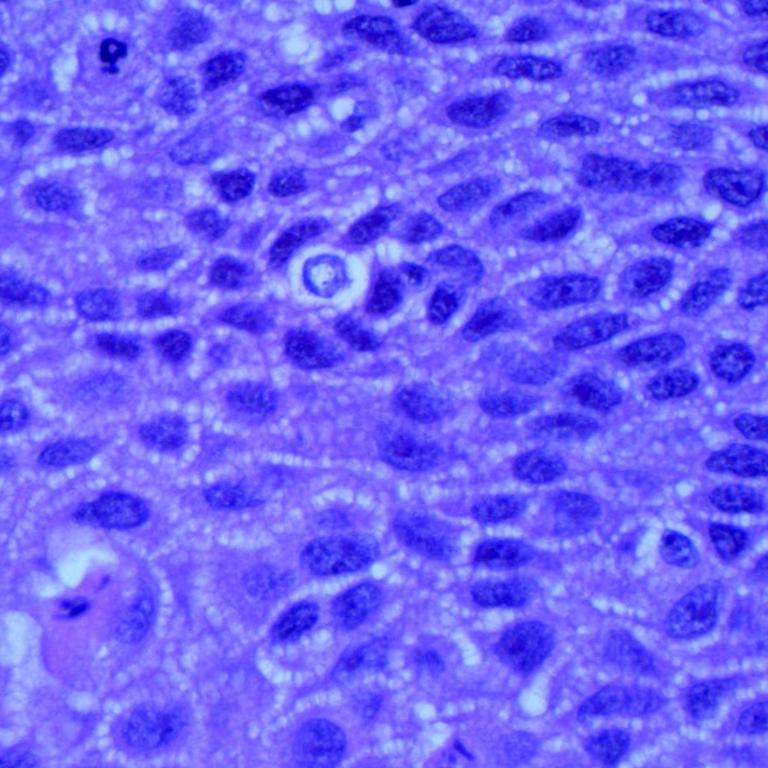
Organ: lung
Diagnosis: squamous carcinomas